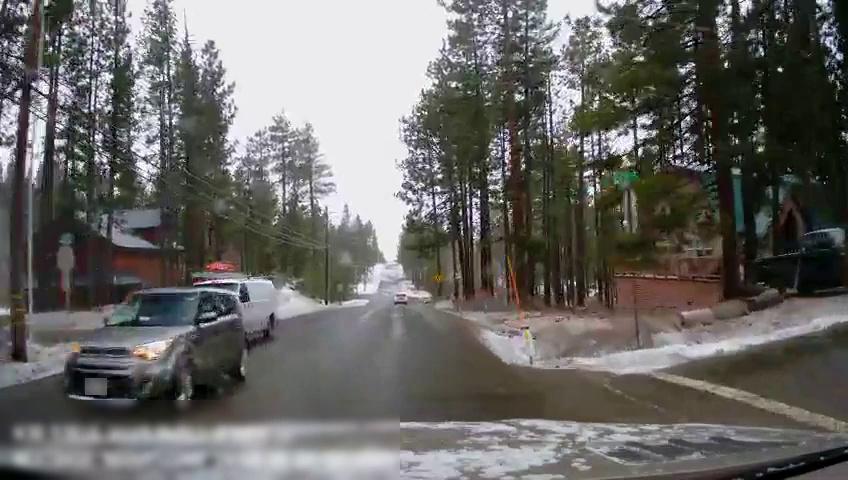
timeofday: Day
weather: Snowy
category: Drivable Space
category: Vehicles | SUV
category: Vehicles | SUV
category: Vehicles | Truck